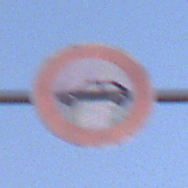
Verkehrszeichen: VerbotPersonenkraftwagen
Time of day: SunriseSunset
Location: Outdoor (Nature)
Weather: Clear
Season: NotSpecified
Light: Natural